Interaction volume radius: 5 \u00c5
Interaction volume height: 15 \u00c5
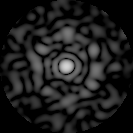
Disorder parameter: 0.8168